Question: I'm trying to clean the 'name' column in this dataframe. It has repeated characters that all follow the same pattern. Check out the image below for reference.

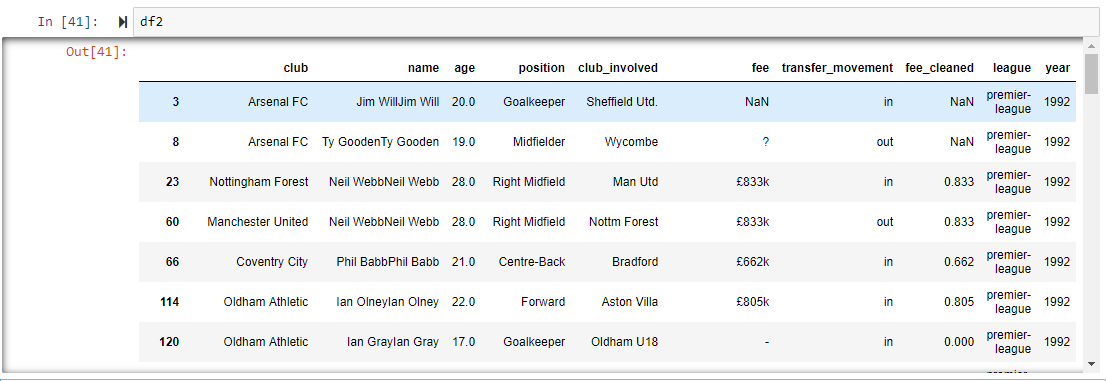
Answer: You can just extract second half of the string for each row like this:
'''
df["name"]=df["name"].apply(lambda x:x[:int(len(x)/2)])
'''